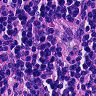
Metastatic tissue present: no